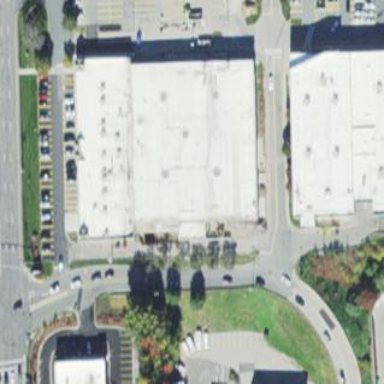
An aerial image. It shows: Building.